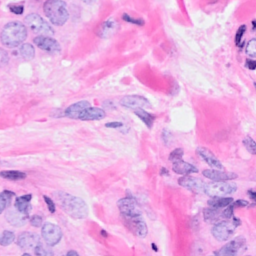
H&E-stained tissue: Breast